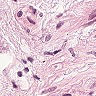
Metastatic tissue present: no